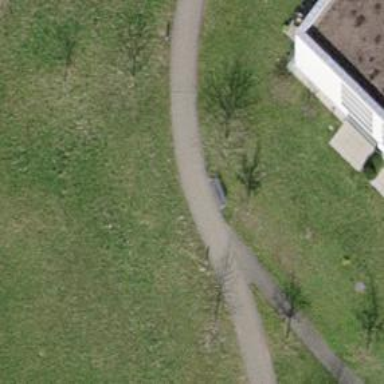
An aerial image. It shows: Bench.